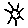
Label: sun